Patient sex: M
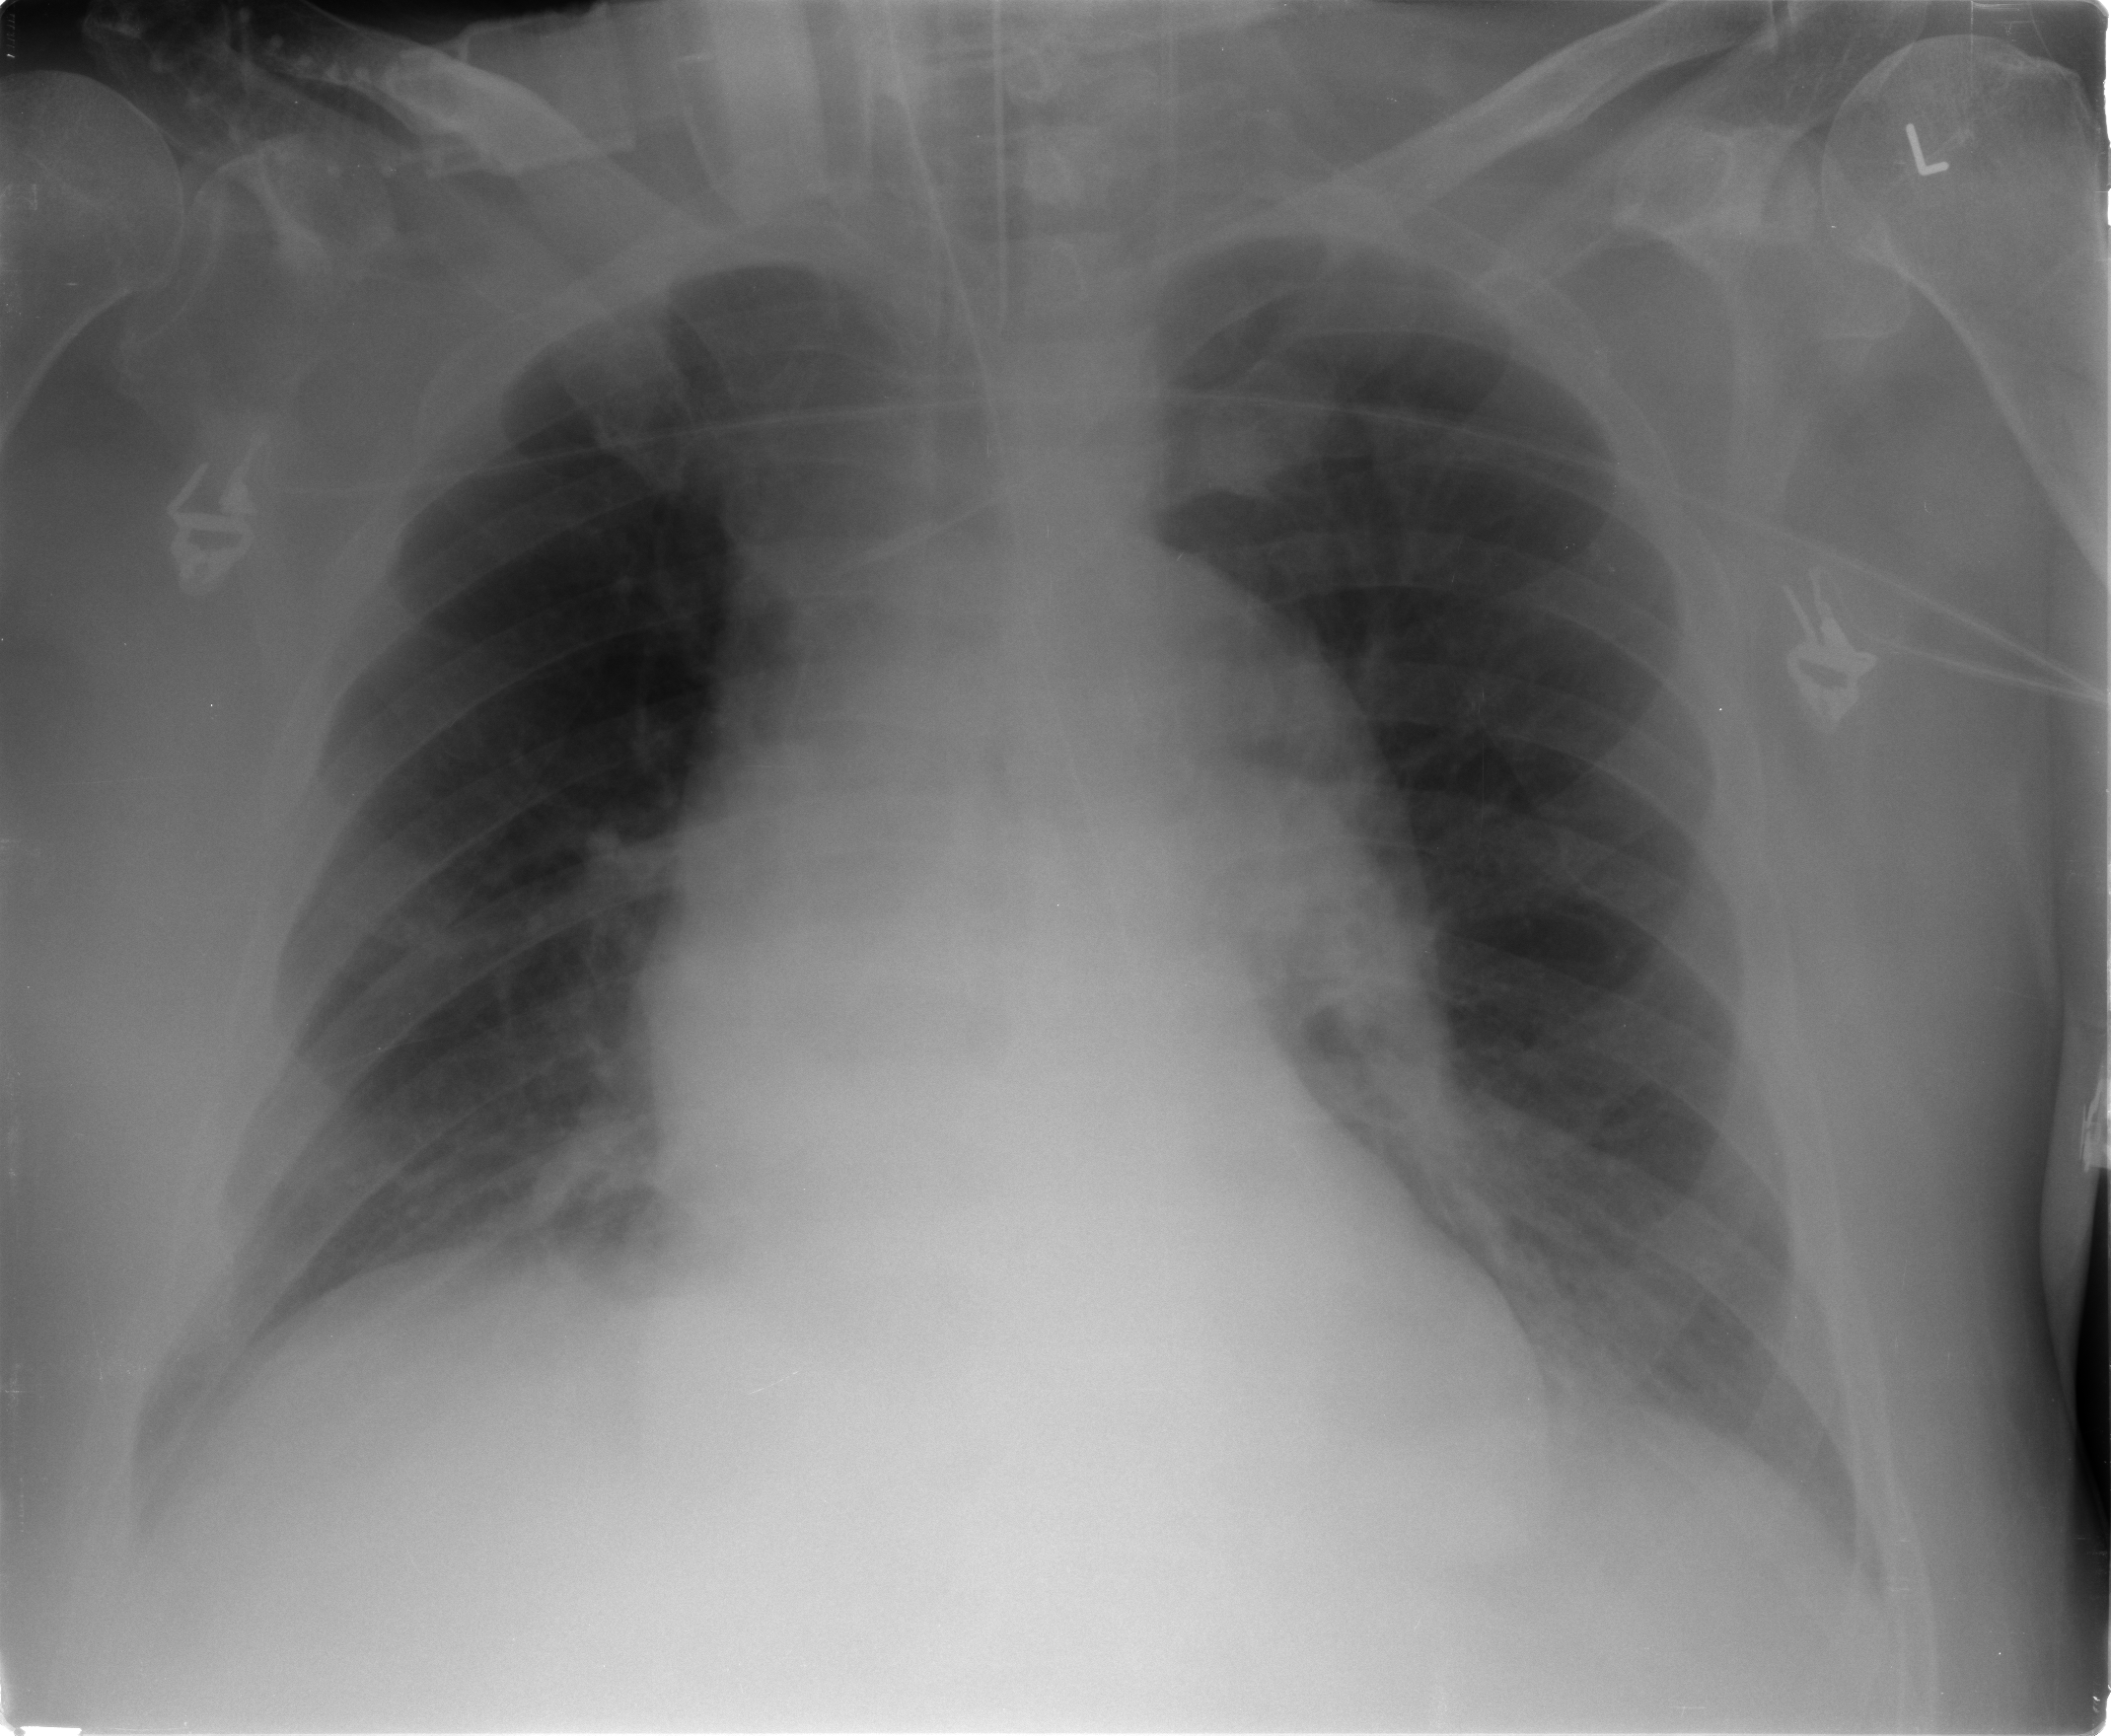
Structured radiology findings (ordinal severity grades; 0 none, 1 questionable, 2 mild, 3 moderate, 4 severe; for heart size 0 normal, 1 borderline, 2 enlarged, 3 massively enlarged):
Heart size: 1
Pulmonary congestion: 0
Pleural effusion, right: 1
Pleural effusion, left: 2
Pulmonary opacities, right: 0
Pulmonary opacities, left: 1
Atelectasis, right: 1
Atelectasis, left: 1